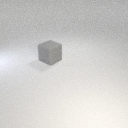
large gray rubber cube